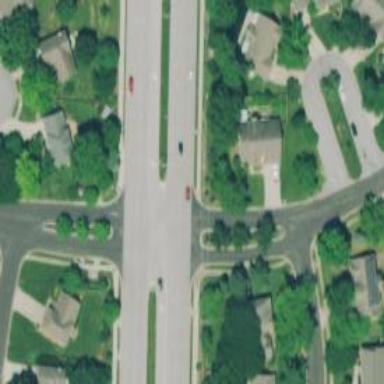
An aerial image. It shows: Road with dash markings.